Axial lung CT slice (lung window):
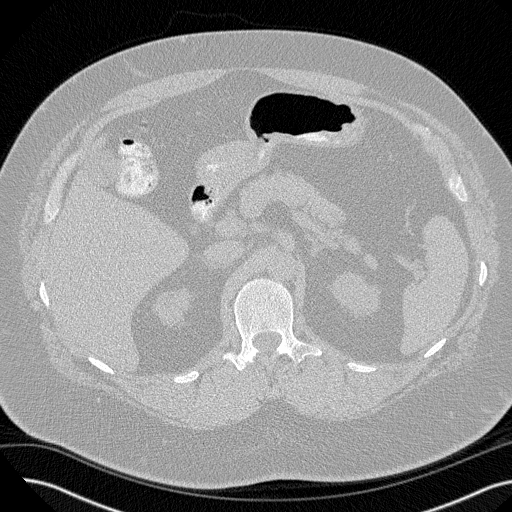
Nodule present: no